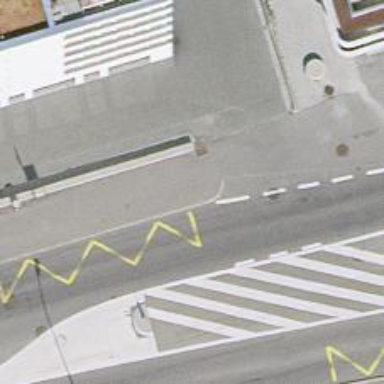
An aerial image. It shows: Sidewalk leading to platform for public transport.